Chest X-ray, AP view. Patient: 74 years old, sex F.
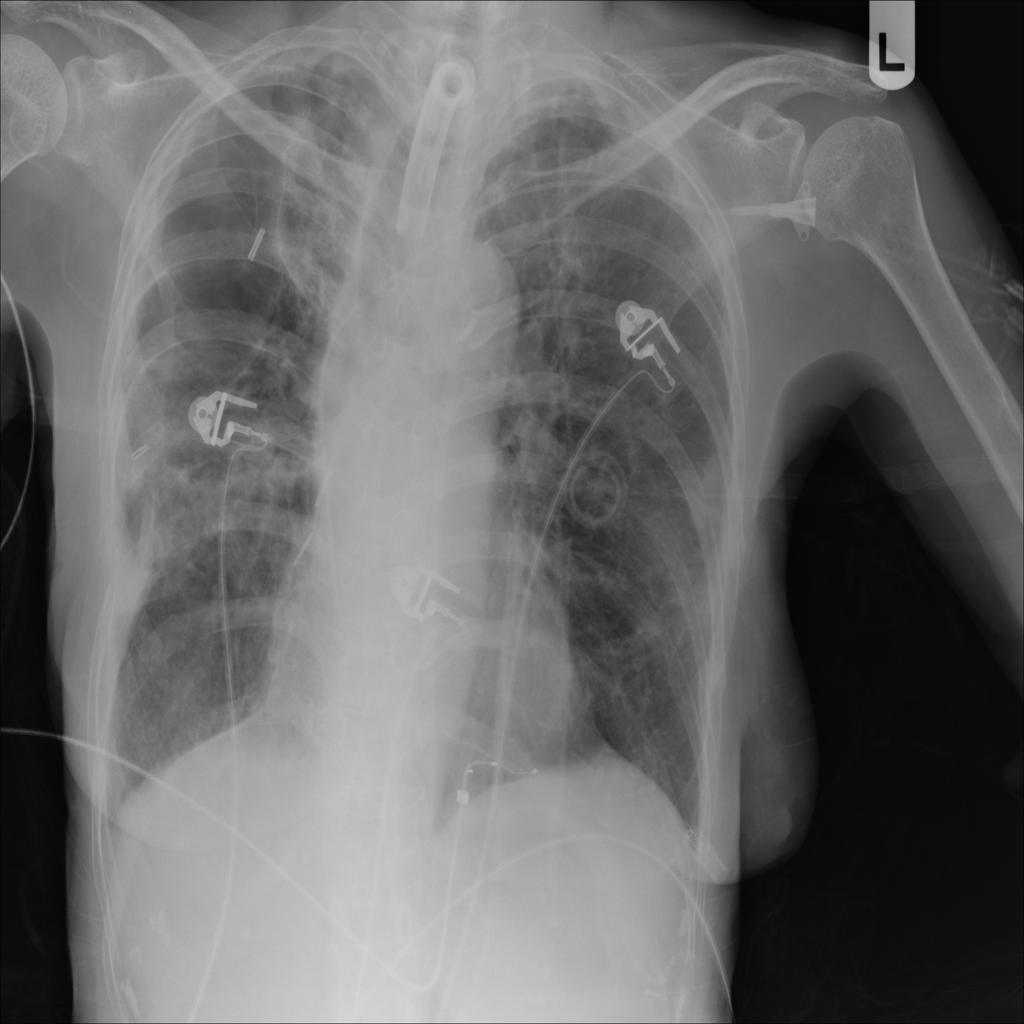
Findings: No Finding